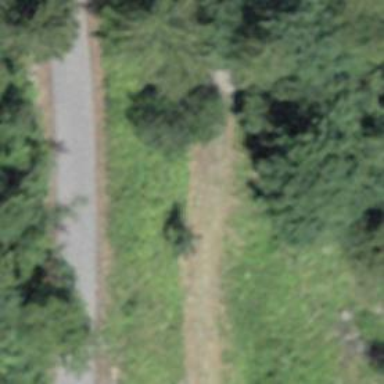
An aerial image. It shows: Unpaved path.